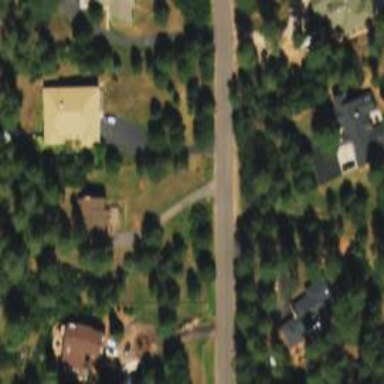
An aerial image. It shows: Driveway.